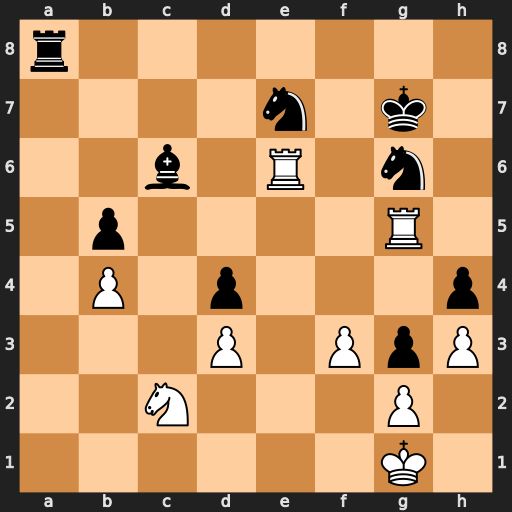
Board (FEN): r7/4n1k1/2b1R1n1/1p4R1/1P1p3p/3P1PpP/2N3P1/6K1
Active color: w
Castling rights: -
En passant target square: -
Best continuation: Rxe7+ Kf6 Rxg6+ Kxe7 Rxc6 Kd7 Rc5